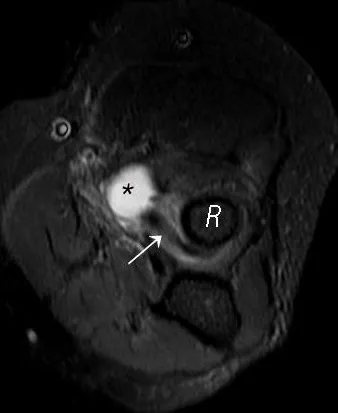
Axial STIR of the elbow shows lower end of biceps tendon (arrow) inserted at the radial head (R). Note the inflamed bursa (star) anterior to the radial head.
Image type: radiology (mri)